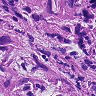
Metastatic tissue present: yes